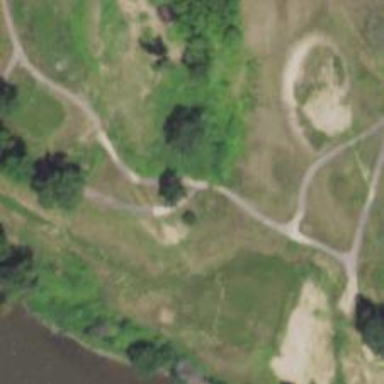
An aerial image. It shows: Path for both road and golf.